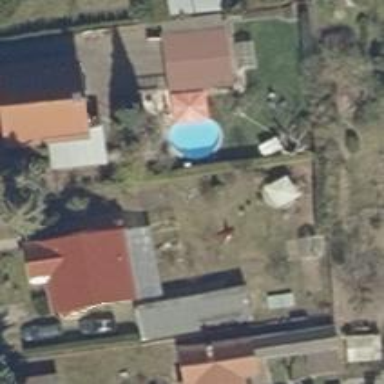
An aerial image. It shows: Swimming pool located in leisure land.